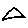
Label: triangle